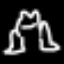
Label: frog